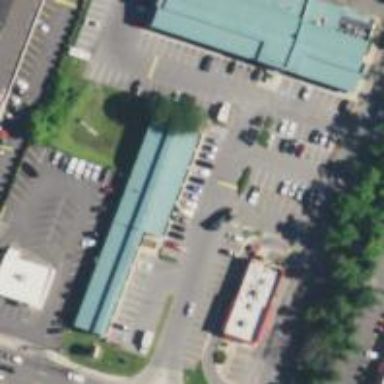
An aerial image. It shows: Post office.